Interaction volume radius: 10 \u00c5
Interaction volume height: 15 \u00c5
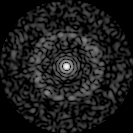
Disorder parameter: 0.8154